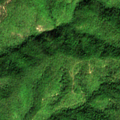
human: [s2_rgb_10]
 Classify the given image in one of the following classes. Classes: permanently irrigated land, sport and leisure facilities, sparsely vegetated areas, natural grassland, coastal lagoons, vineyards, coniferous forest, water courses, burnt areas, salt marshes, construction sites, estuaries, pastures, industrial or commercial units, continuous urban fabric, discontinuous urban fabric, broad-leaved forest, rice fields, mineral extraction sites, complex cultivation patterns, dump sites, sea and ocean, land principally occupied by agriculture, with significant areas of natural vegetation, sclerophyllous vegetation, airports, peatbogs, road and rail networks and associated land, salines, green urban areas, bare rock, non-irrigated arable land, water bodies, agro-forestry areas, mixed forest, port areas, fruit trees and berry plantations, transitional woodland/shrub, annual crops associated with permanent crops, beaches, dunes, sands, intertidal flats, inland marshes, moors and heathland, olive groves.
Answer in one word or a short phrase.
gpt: broad-leaved forest